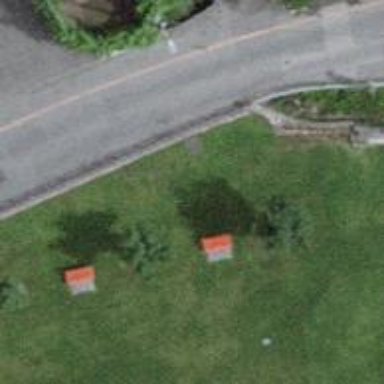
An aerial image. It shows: Red bench.